Question: I have a variable and I want to pass it to '$('#tree').jstree()'.
Tried:
'''
$('#tree').jstree({
plugins: ["checkbox", "types"],
"types": {
"file": {
"icon": "jstree-file"
}
},
'core': {
'data': mdata.data
}
});
//------------------------------
$('#tree').jstree({
plugins: ["checkbox", "types"],
"types": {
"file": {
"icon": "jstree-file"
}
},
'core': {
'data': JSON.stringify(mdata.data)
}
});
//------------------------------
$('#tree').jstree(mdata.data)
'''
My JSON variable ('mdata.data') is already parsed by 'JSON.parse()'. I've validated it via jsonlint.com and its valid. Here it is:
'''
[{
"soslist": [{
"code_intext": "utf-8",
"count_of_pages": 2,
"count_of_records": 7,
"curobj": "1",
"obj": "1",
"page": 1
}, {
"code_intext": "utf-8",
"count_of_pages": 2,
"count_of_records": 7,
"curobj": "1",
"obj": "1",
"page": 1
}],
"system": [{
"count_of_pages": 2,
"count_of_records": 7,
"curobj": "1",
"page": 1
}]
}]
'''
'mdata.data' in console:

Is it even possible or jsTree need specific JSON structure and stuff like 'id' and 'parent_id'?
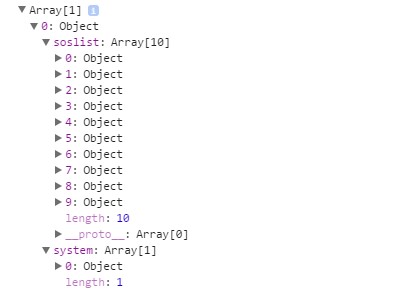
Answer: jsTree needs specific JSON structure. From their <URL>:
'''
// Expected format of the node (there are no required fields)
{
id : "string" // will be autogenerated if omitted
text : "string" // node text
icon : "string" // string for custom
state : {
opened : boolean // is the node open
disabled : boolean // is the node disabled
selected : boolean // is the node selected
},
children : [] // array of strings or objects
li_attr : {} // attributes for the generated LI node
a_attr : {} // attributes for the generated A node
}
'''
Your object is in a completely different format, so it won't work.